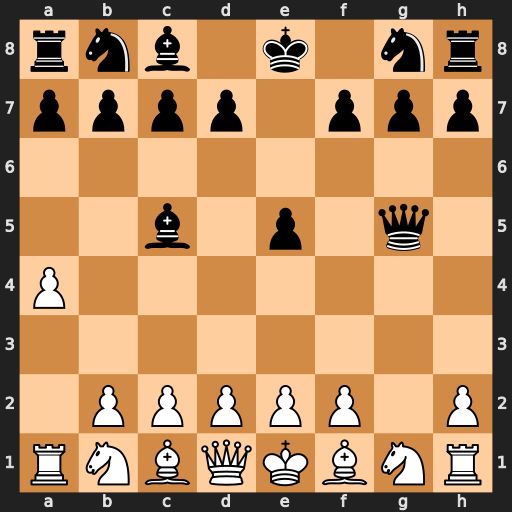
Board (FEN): rnb1k1nr/pppp1ppp/8/2b1p1q1/P7/8/1PPPPP1P/RNBQKBNR
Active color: w
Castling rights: KQkq
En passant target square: -
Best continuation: d4 Qe7 dxc5